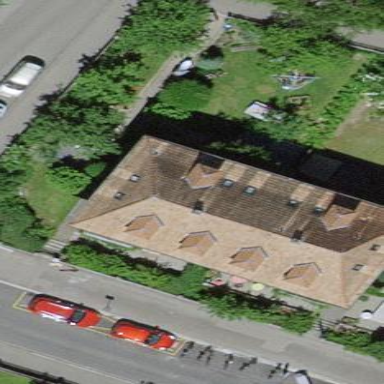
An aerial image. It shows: Semidetached house with hipped roof covered in maroon roof tiles.